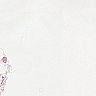
Metastatic tissue present: no